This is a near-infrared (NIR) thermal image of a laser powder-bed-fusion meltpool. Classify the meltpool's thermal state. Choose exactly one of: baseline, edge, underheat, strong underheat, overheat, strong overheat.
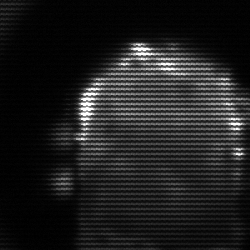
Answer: baseline